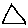
Label: triangle